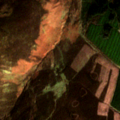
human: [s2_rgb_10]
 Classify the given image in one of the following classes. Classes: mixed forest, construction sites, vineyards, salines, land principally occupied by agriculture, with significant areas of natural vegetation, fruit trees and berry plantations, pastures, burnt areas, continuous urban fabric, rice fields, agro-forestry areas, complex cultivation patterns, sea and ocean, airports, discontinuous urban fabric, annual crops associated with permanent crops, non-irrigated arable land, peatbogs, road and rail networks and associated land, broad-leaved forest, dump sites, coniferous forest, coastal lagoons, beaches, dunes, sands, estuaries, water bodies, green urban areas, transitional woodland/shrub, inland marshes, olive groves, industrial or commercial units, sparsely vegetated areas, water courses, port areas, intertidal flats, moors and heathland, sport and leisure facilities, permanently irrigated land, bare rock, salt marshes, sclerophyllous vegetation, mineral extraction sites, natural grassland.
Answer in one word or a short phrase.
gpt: coniferous forest, moors and heathland, transitional woodland/shrub